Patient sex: F
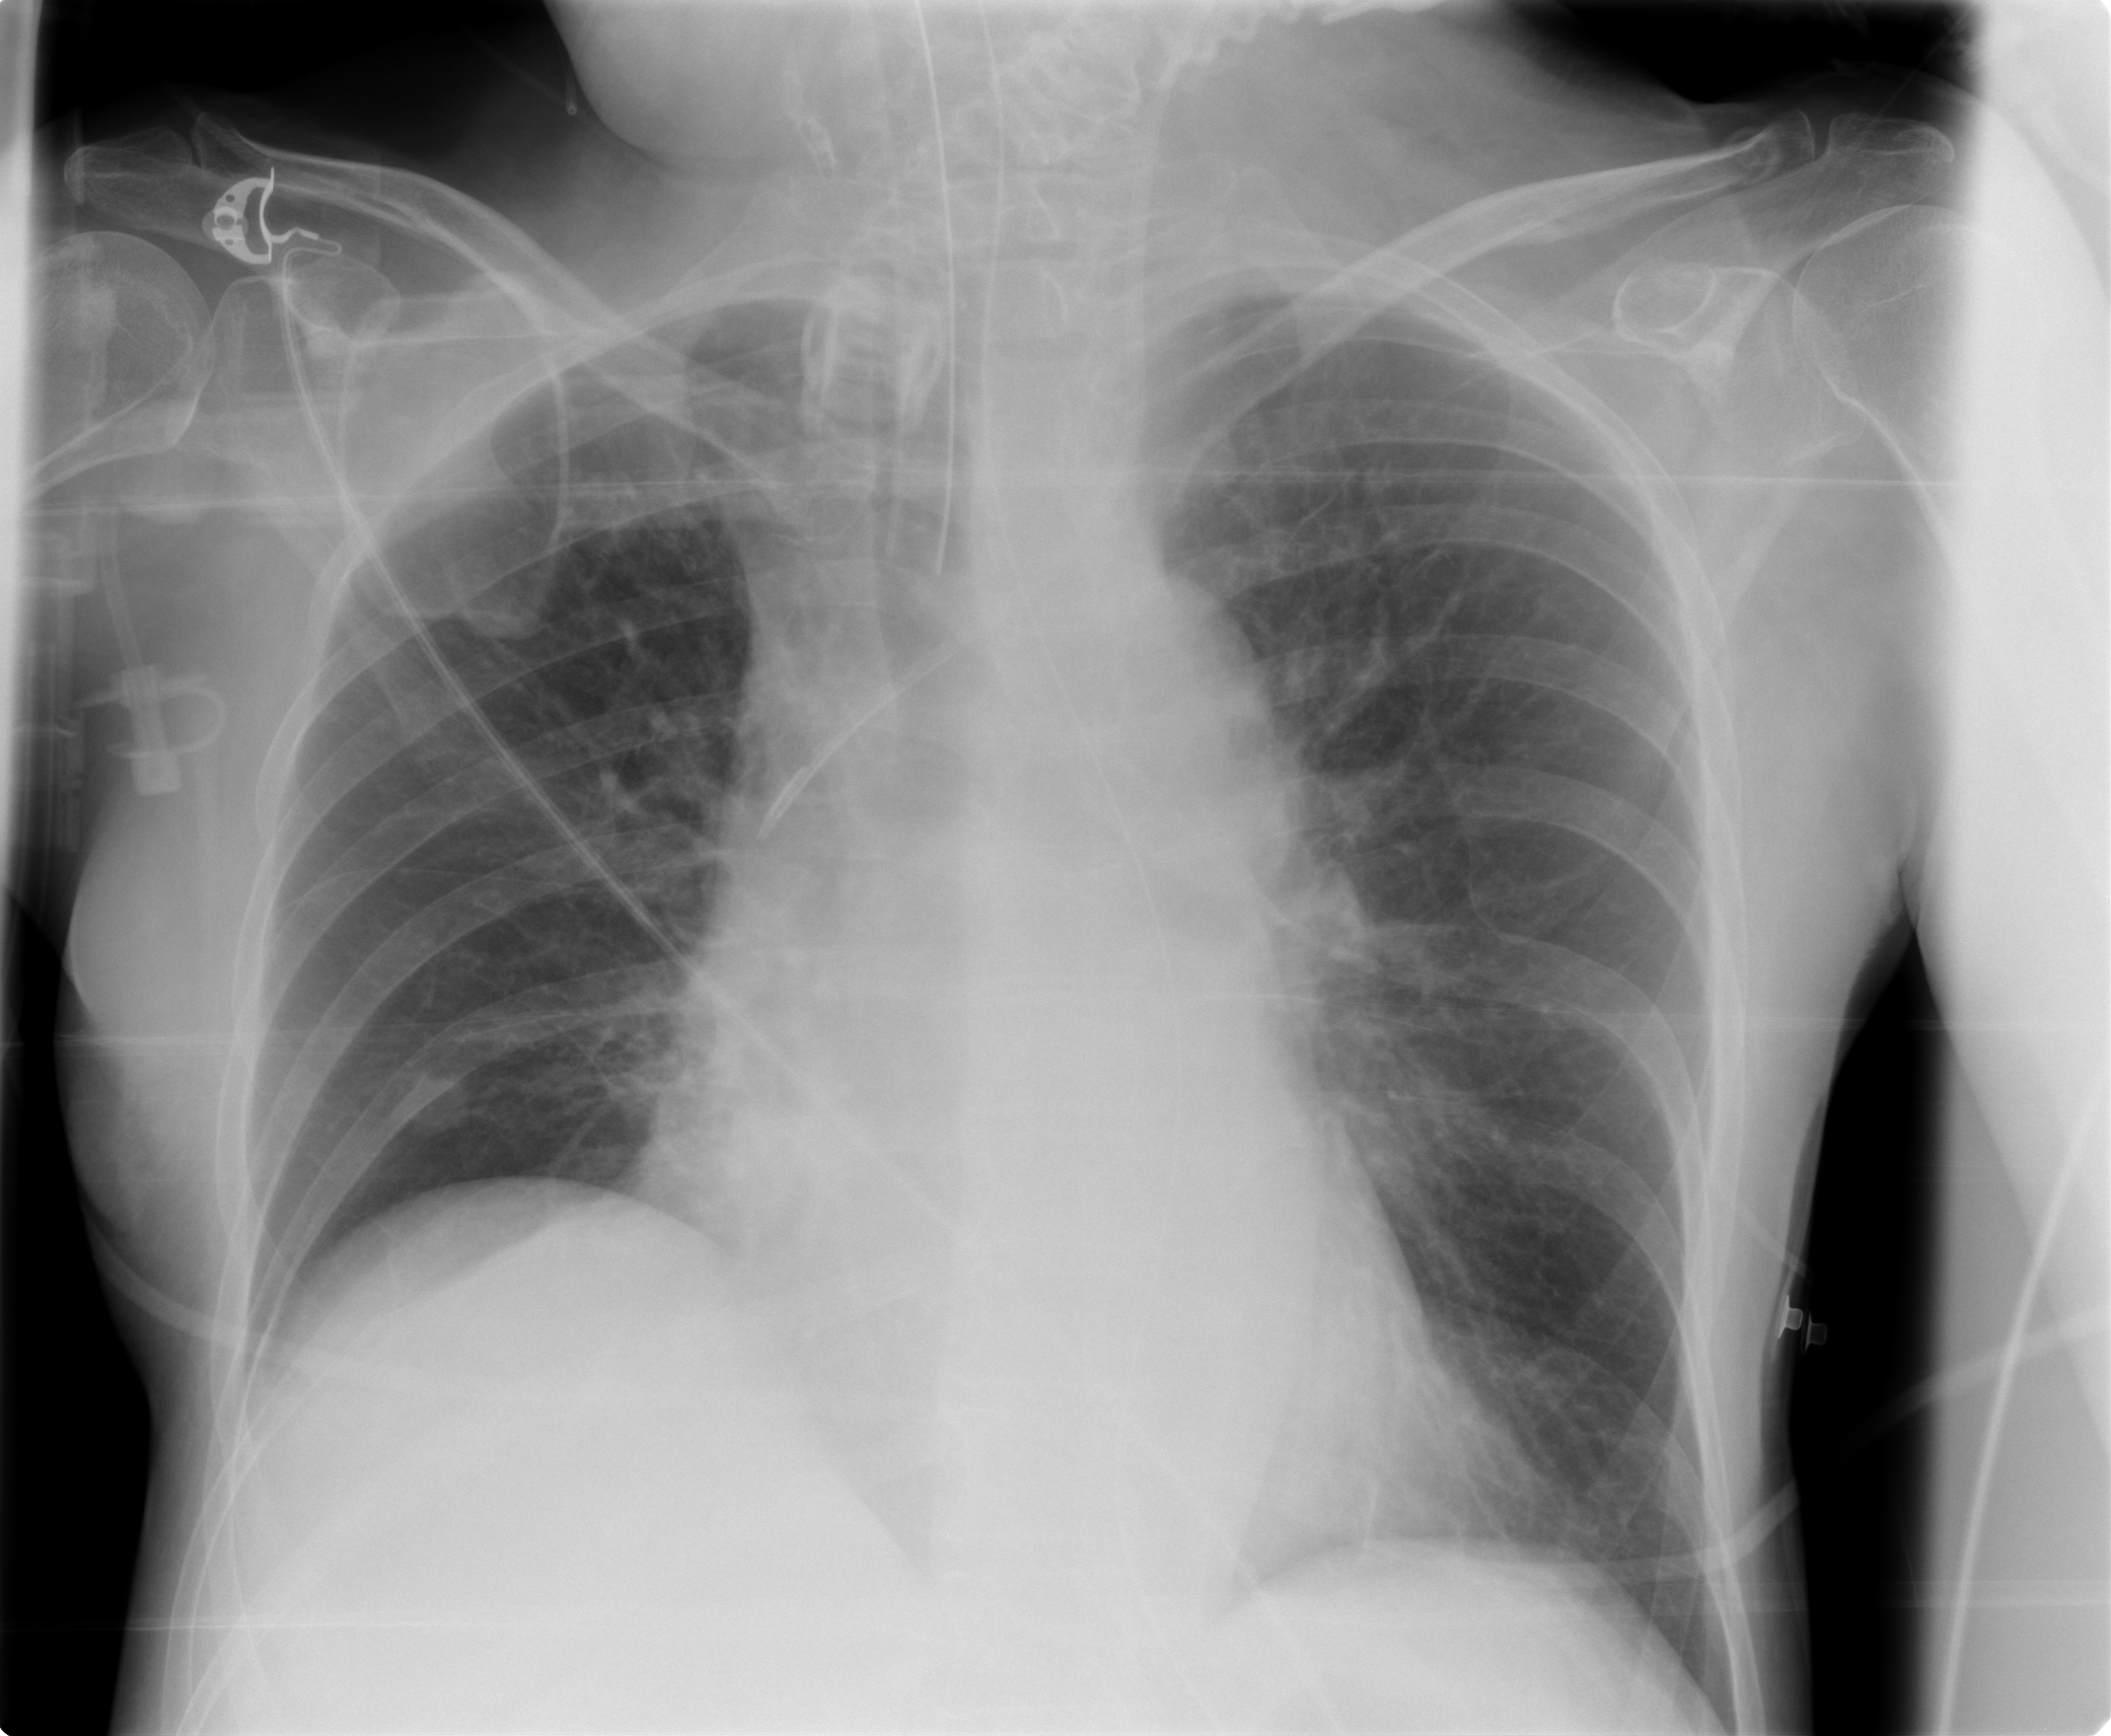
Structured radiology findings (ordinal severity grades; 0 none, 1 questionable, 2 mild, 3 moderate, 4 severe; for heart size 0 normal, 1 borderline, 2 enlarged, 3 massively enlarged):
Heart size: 0
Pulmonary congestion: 1
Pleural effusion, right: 0
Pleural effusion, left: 0
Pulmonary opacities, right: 0
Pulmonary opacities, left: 0
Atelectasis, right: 0
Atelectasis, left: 0